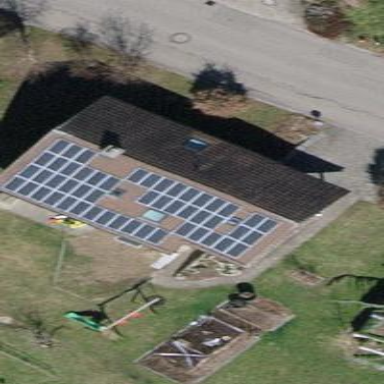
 consisting of solar photovoltaic panels."